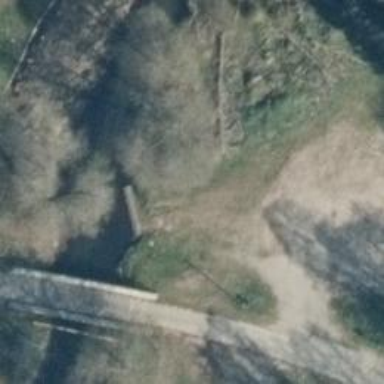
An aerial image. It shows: Slipway on leisure land for canoe put-in.